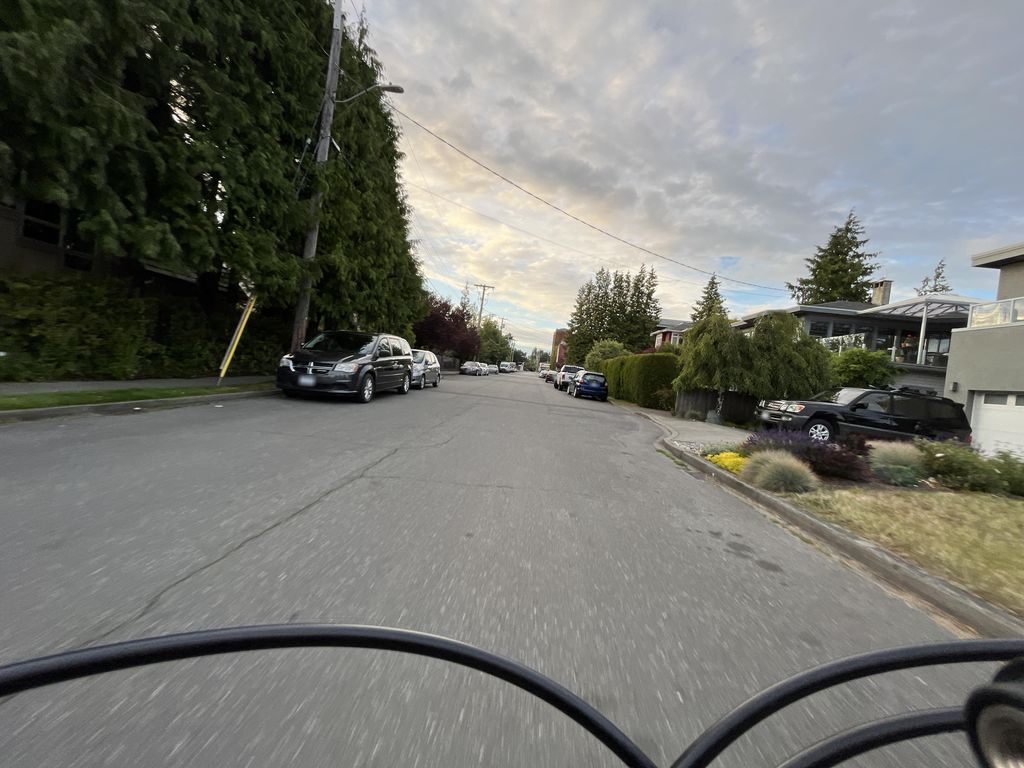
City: victoria